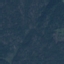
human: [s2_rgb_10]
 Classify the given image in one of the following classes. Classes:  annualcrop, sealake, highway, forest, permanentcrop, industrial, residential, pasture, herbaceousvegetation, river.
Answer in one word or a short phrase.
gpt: Forest